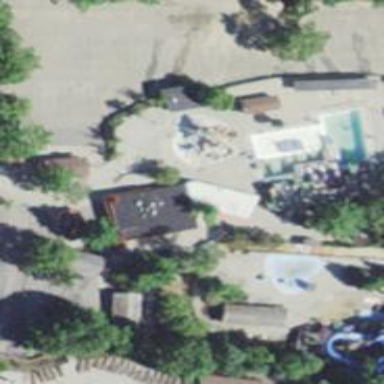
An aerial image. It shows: Water slide attraction.